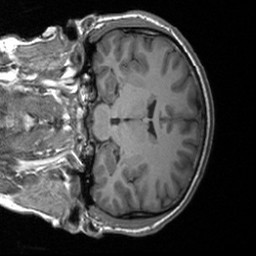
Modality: T1w
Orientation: coronal
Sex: male
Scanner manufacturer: siemens
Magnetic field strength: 3 T
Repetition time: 1.9 s
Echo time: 0.00226 s